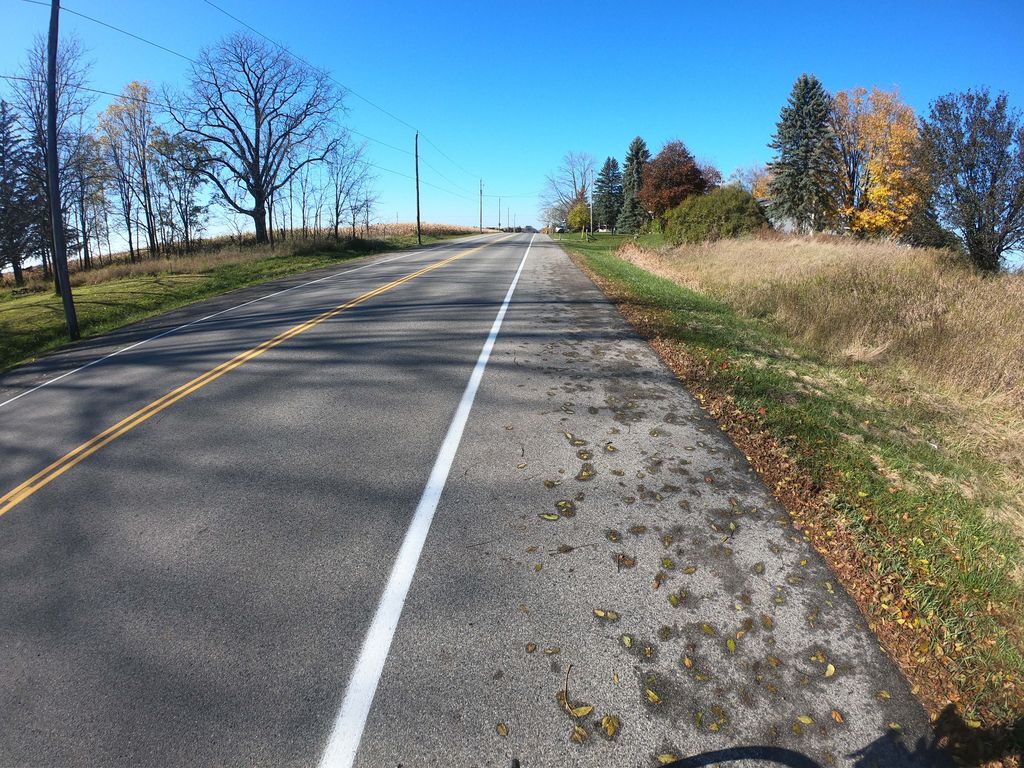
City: kitchener-waterloo